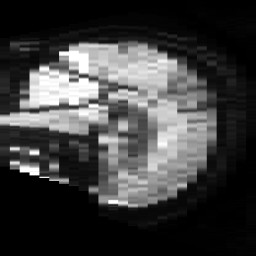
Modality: TRACE
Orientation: sagittal
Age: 70
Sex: female
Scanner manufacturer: philips
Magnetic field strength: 3 T
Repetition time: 4.636 s
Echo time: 0.07429 s